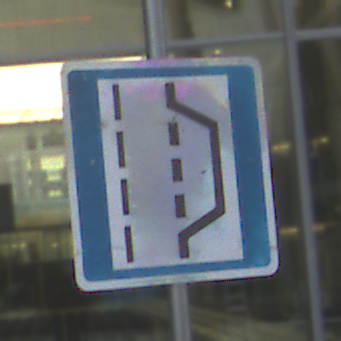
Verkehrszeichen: NothalteUndPannenbucht
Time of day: SunriseSunset
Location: Outdoor (Urban)
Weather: PartlyCloudy
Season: NotSpecified
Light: Natural